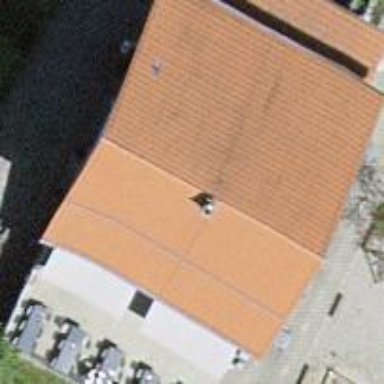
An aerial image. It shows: Restaurant building.